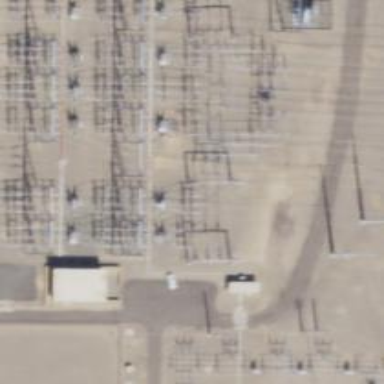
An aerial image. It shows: Switch used for power control.